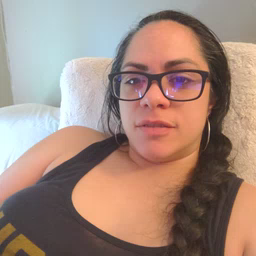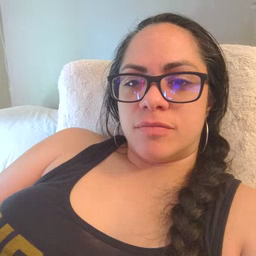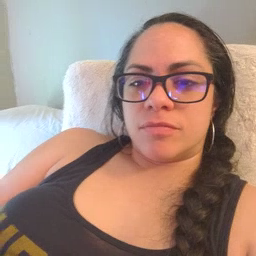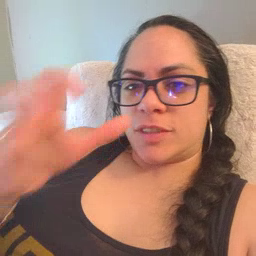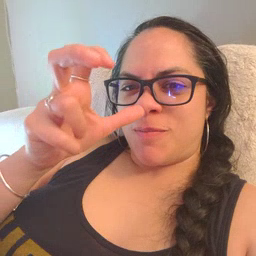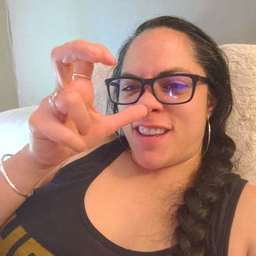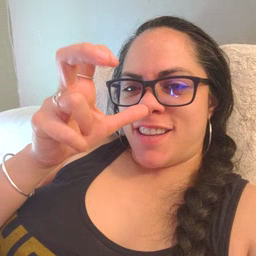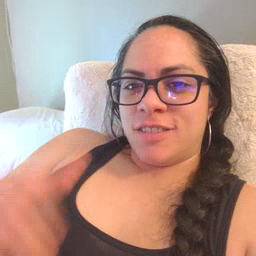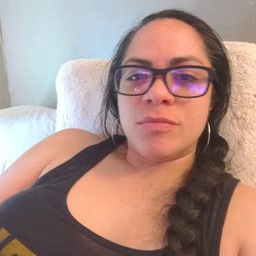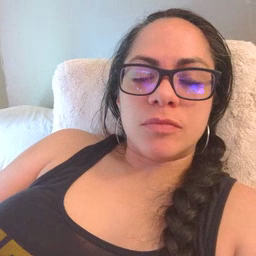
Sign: bug